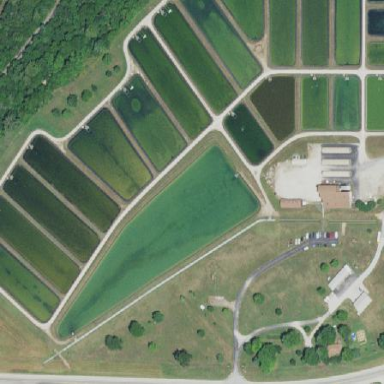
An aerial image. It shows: Area dedicated to aquaculture.